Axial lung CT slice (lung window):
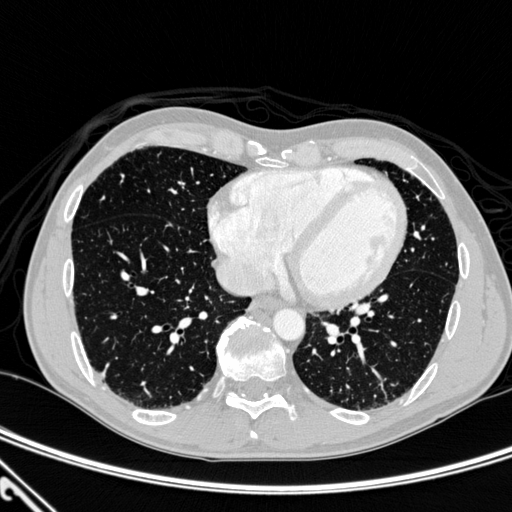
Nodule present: no